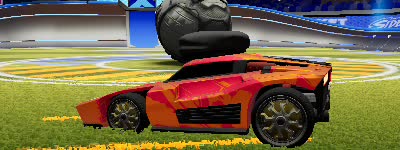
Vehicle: breakout